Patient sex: F
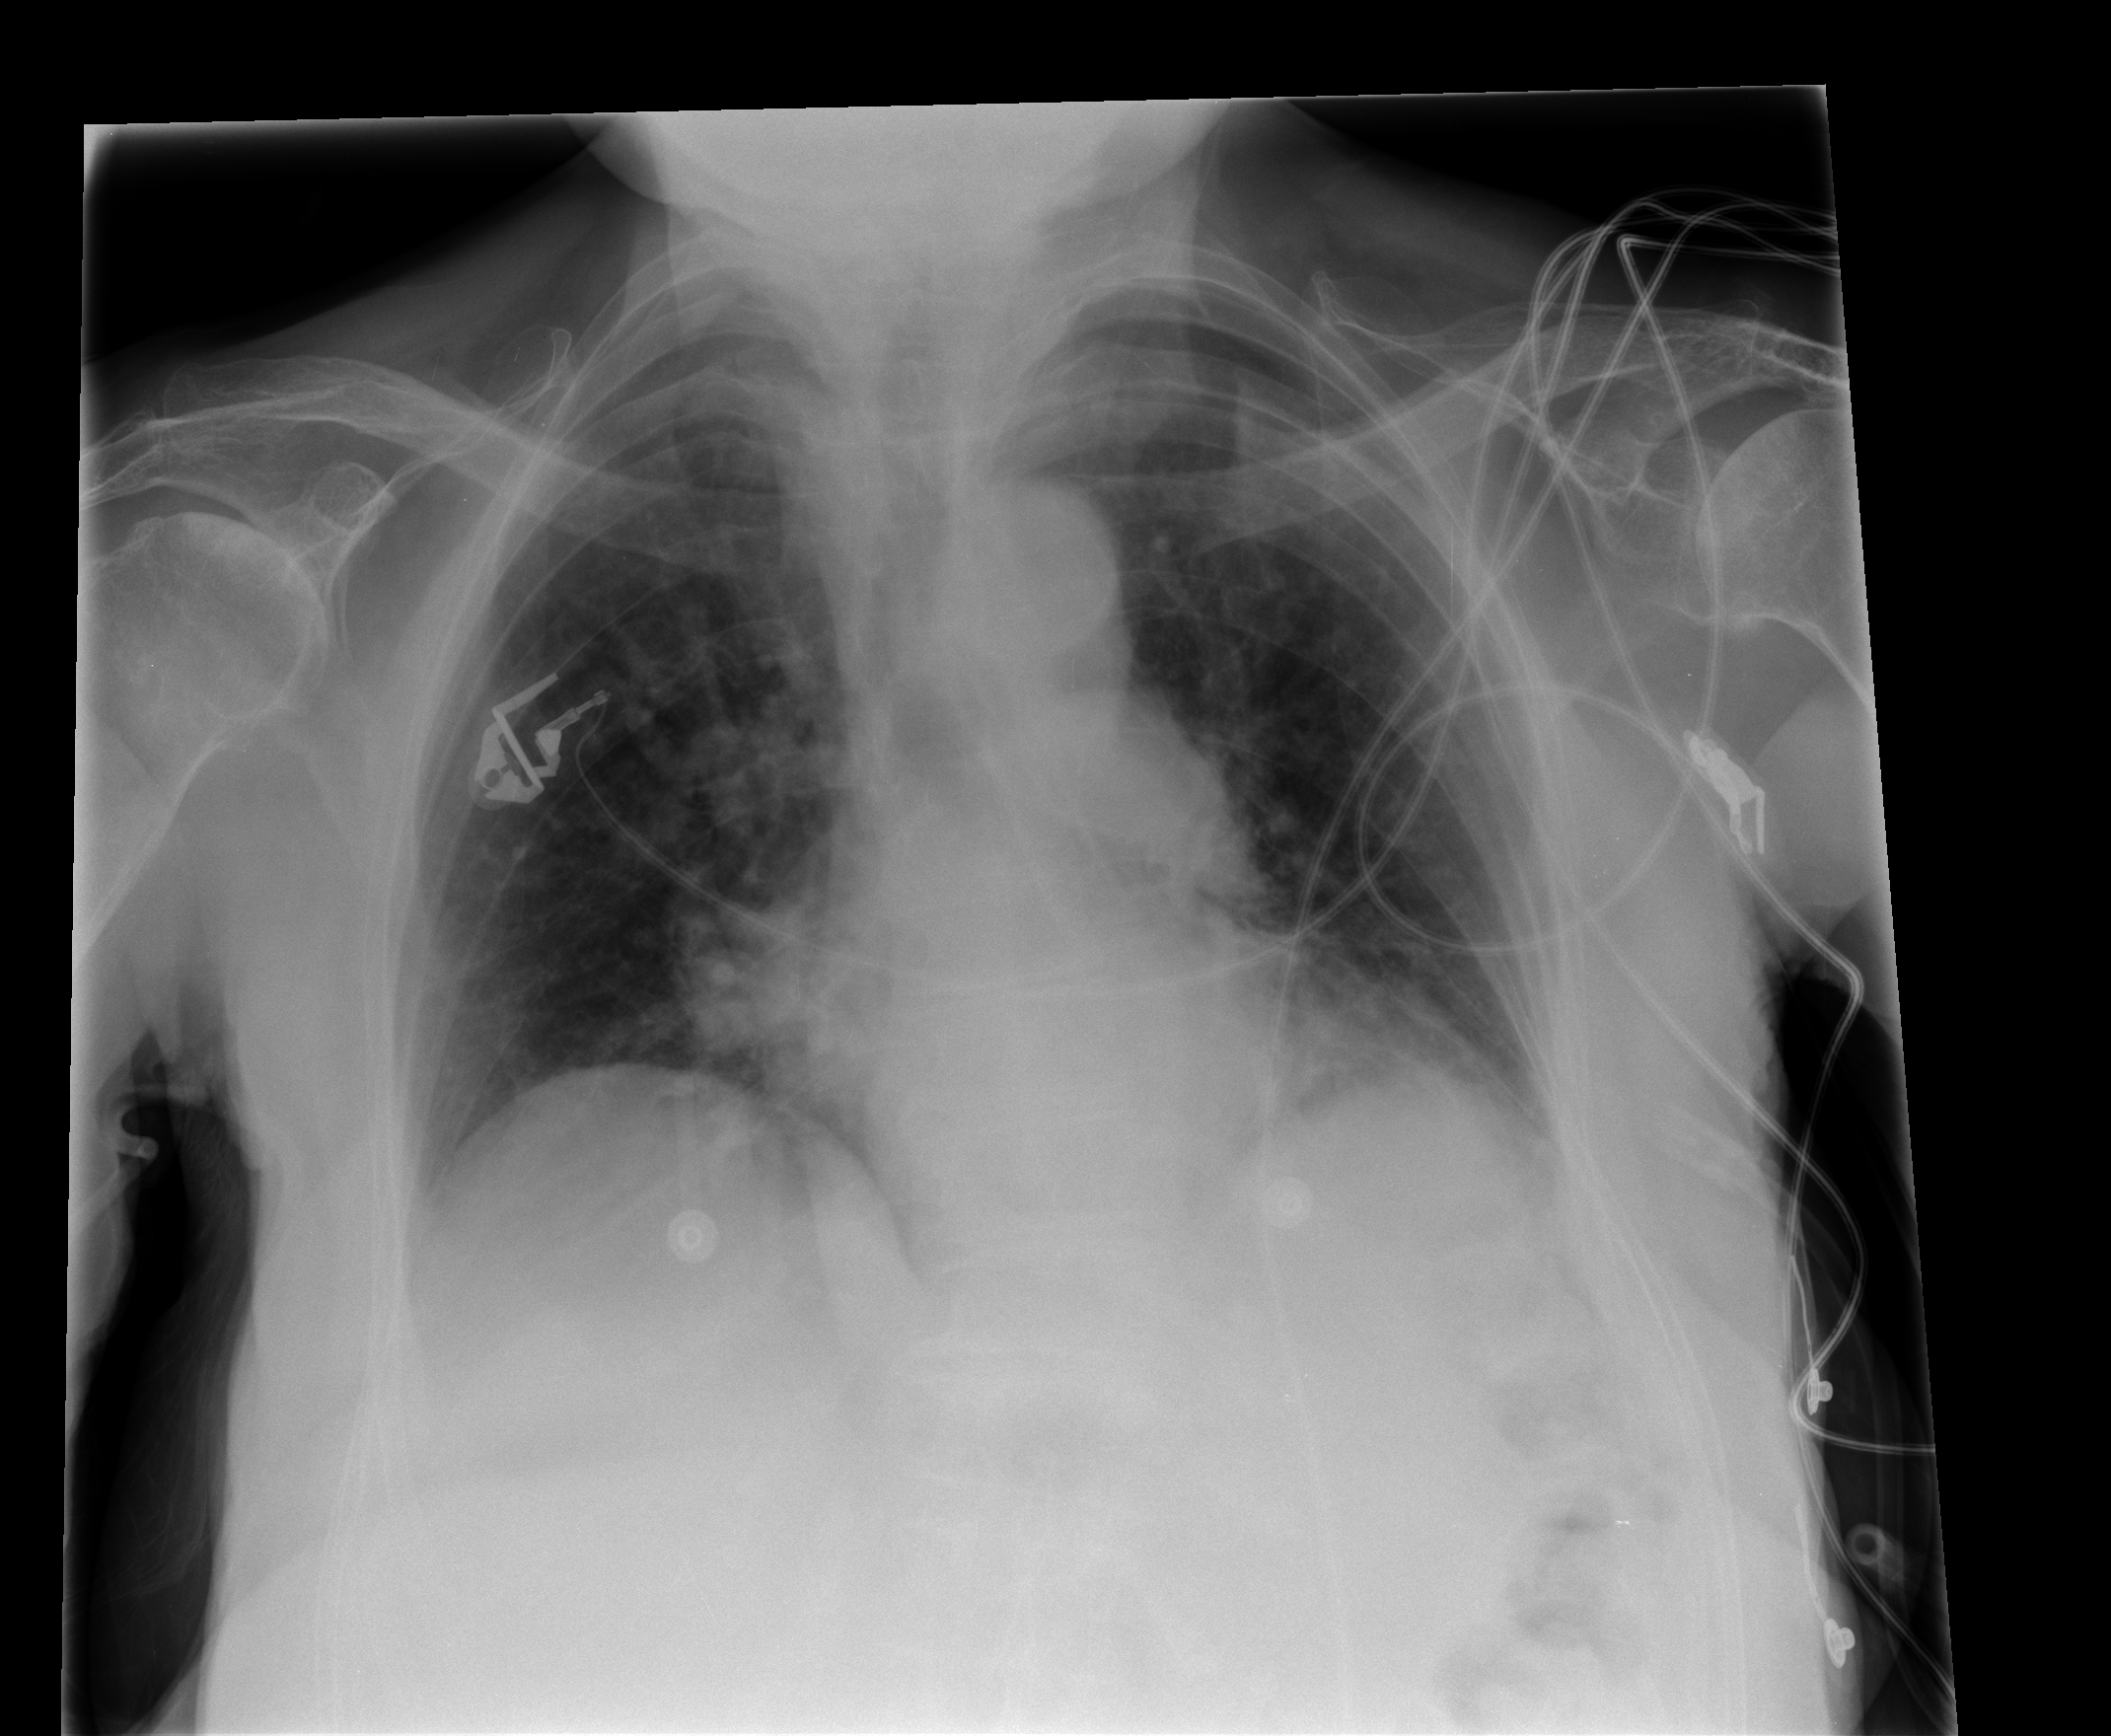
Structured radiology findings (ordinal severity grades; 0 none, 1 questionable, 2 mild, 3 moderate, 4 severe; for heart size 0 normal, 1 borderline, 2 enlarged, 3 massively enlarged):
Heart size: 1
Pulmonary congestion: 2
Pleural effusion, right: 0
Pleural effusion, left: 0
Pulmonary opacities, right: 0
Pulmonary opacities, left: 0
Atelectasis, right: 0
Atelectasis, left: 0